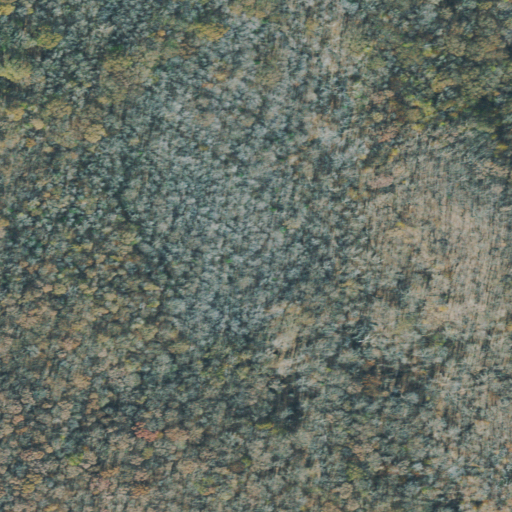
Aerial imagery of valley in Tennessee named Stave Hollow containing deciduous forest and woody wetlands